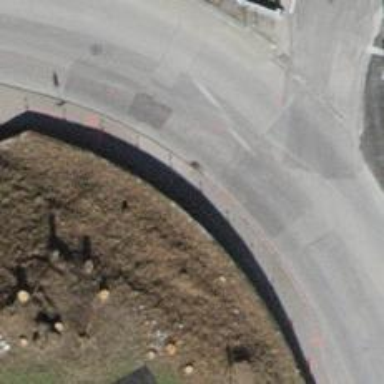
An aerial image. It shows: Asphalt sidewalk along the footway.